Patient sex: M
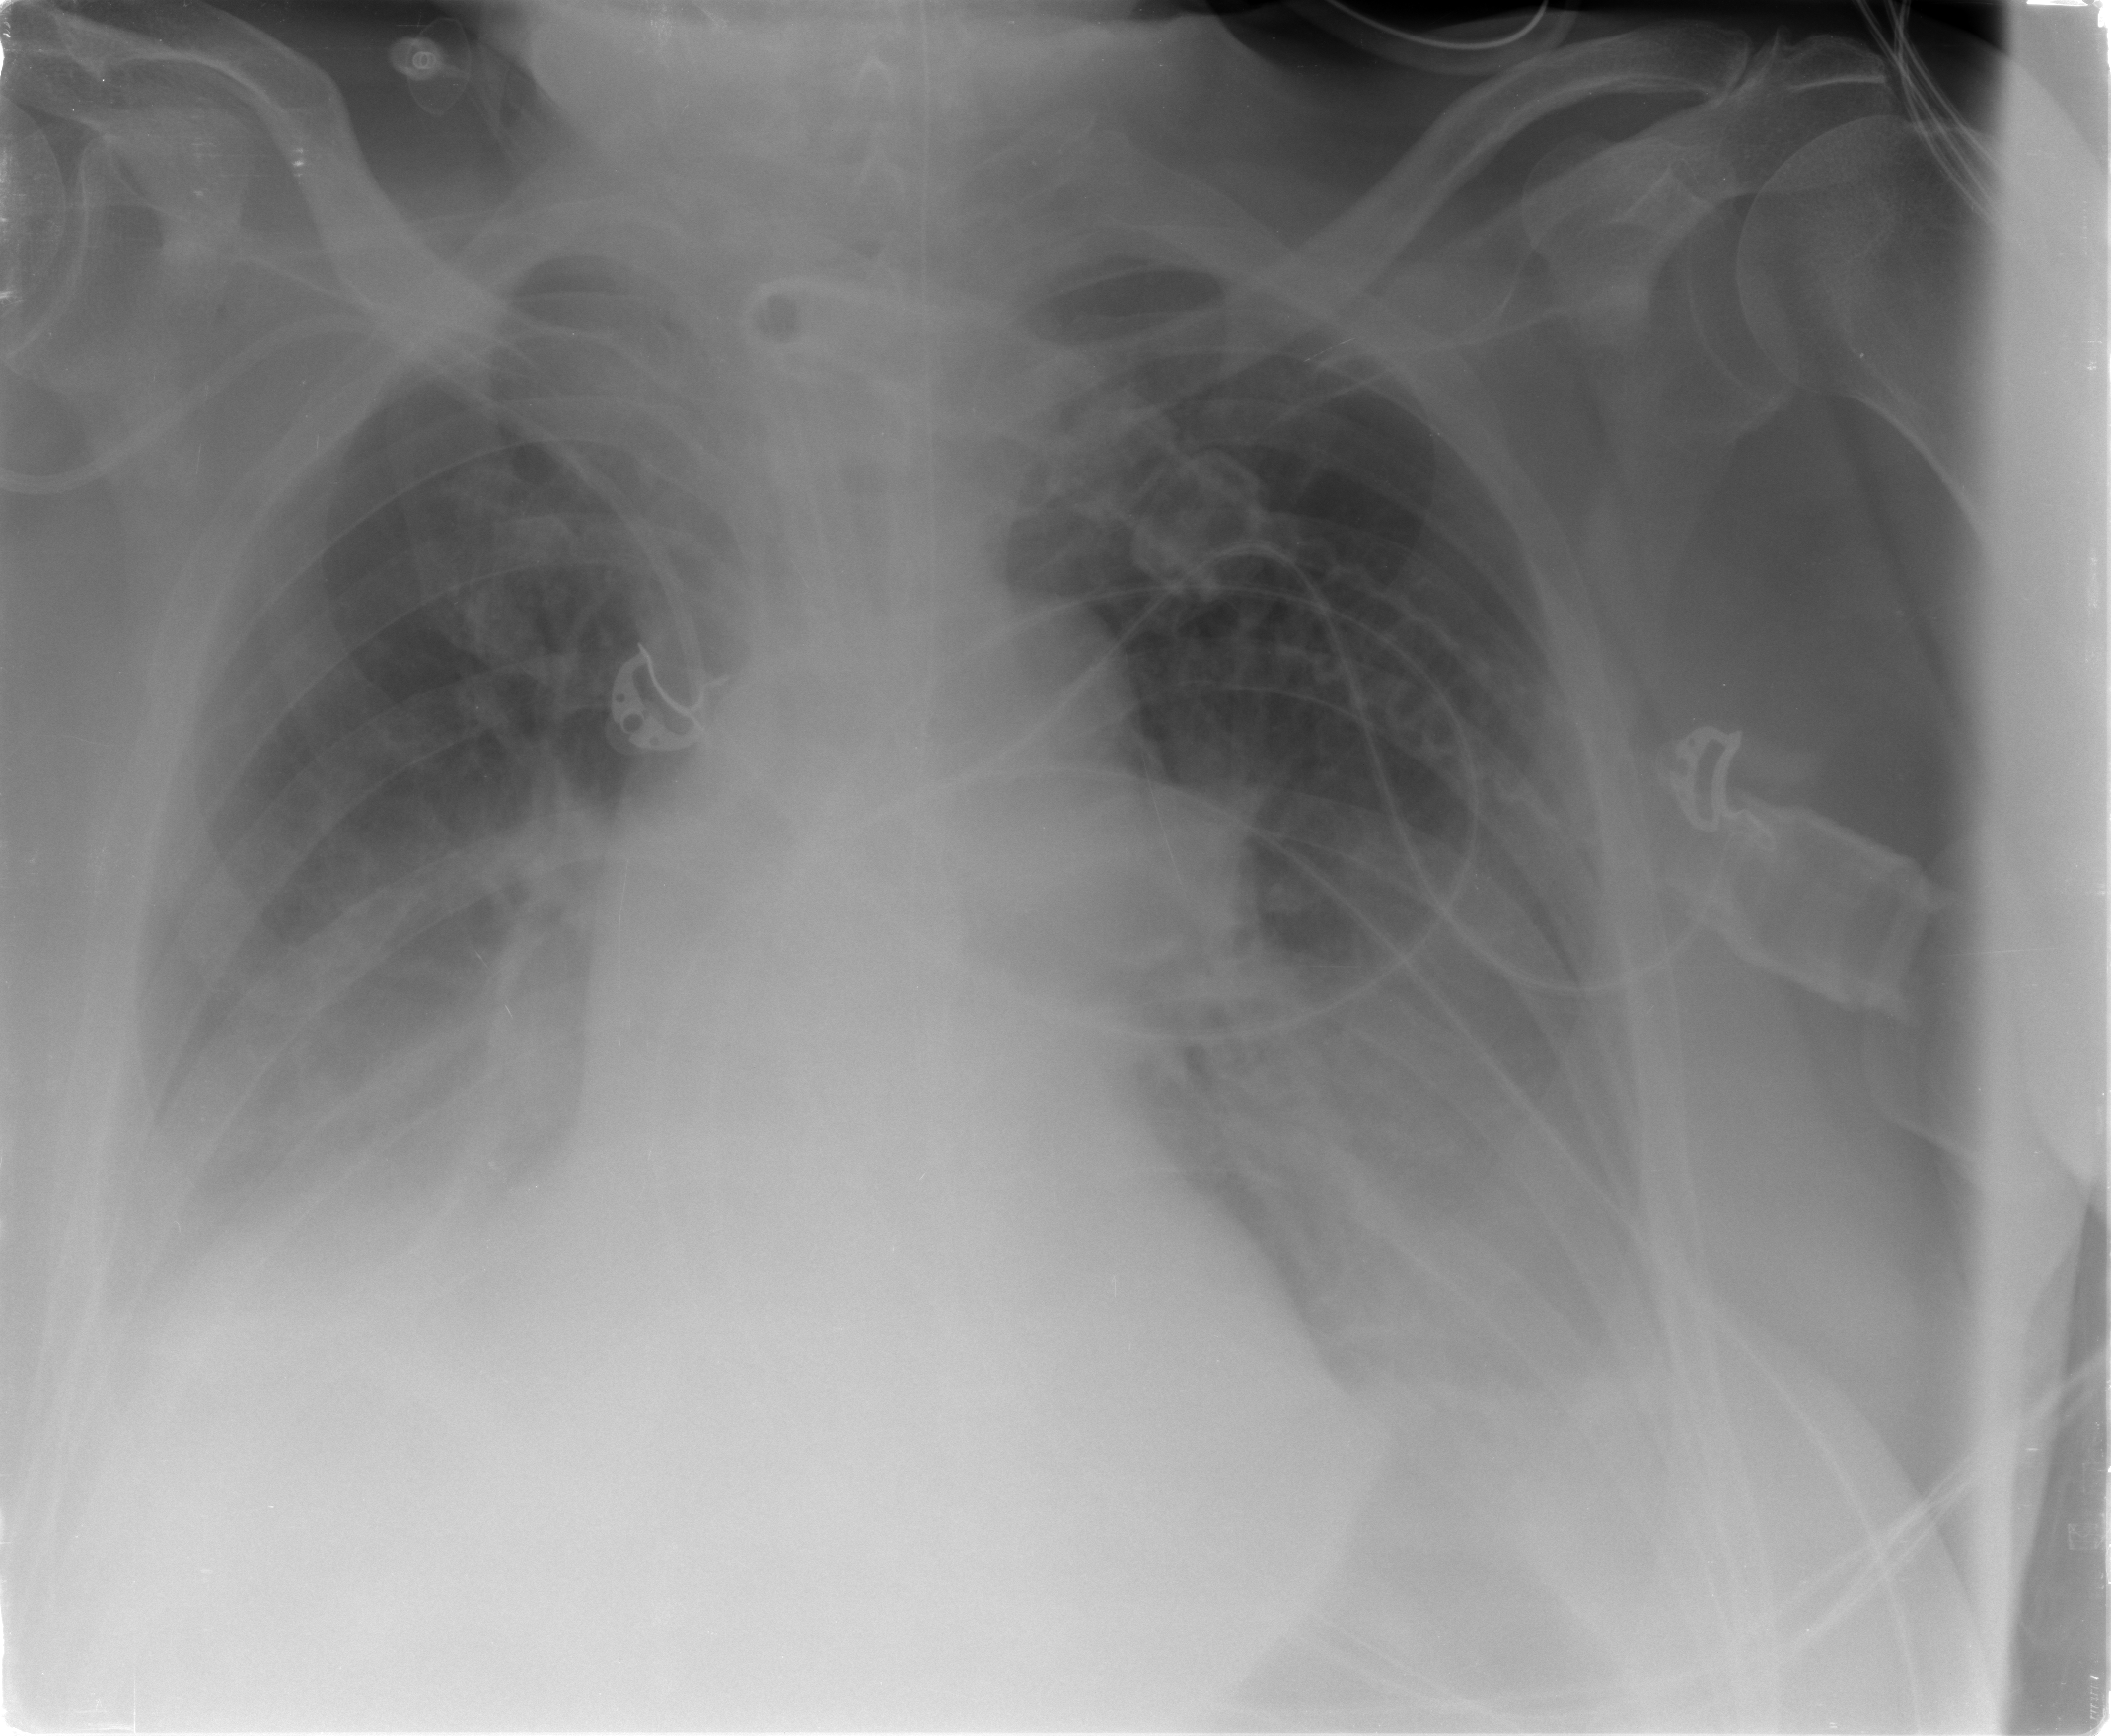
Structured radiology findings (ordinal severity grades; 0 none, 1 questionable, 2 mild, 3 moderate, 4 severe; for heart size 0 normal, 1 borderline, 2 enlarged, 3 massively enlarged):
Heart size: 0
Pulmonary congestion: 0
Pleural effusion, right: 2
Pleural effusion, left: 3
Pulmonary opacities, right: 0
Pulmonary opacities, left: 0
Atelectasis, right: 2
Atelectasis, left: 2